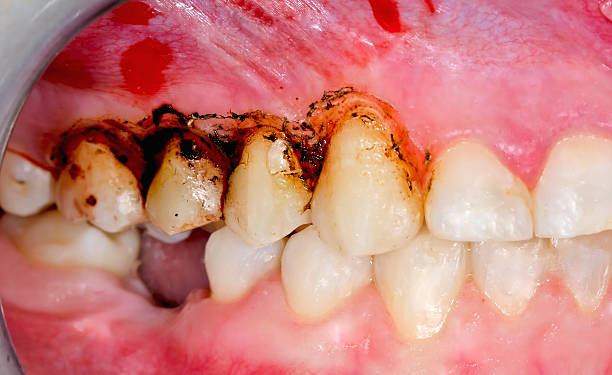
Condition: Gingivitis